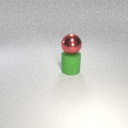
large red metal sphere above large green rubber cylinder